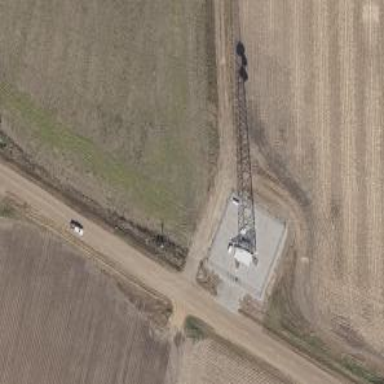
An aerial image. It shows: Communications tower of type communication.